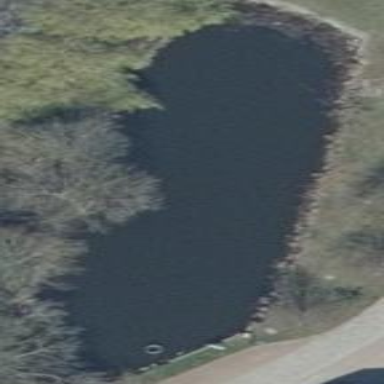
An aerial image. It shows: Pond surrounded by natural water.